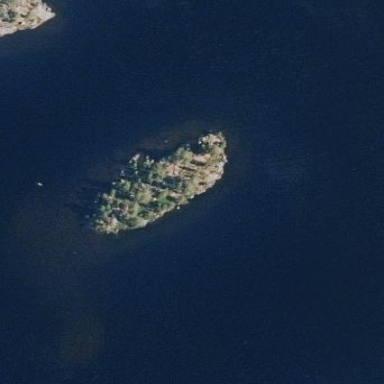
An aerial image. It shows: Islet.